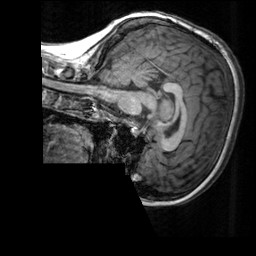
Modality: T1w
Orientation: sagittal
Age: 25
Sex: female
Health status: healthy
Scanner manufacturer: siemens
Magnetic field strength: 3 T
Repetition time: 2.3 s
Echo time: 0.00303 s